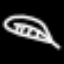
Label: leaf